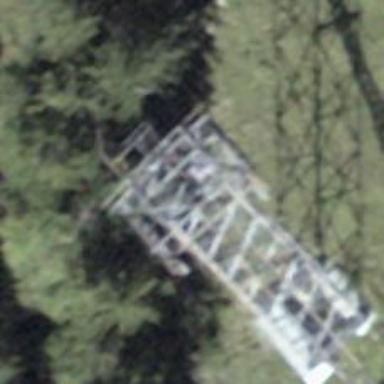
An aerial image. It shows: Pylon used for aerialway.